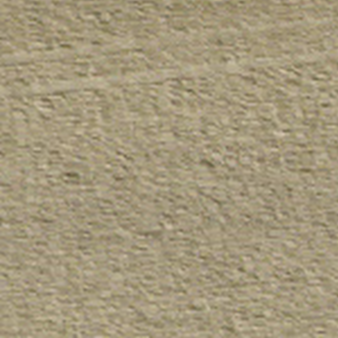
Label: other